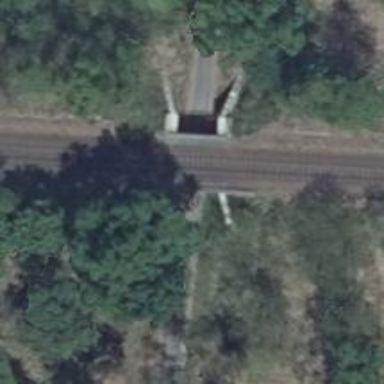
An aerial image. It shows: Railway bridge.